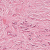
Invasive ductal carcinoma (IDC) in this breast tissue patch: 1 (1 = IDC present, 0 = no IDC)